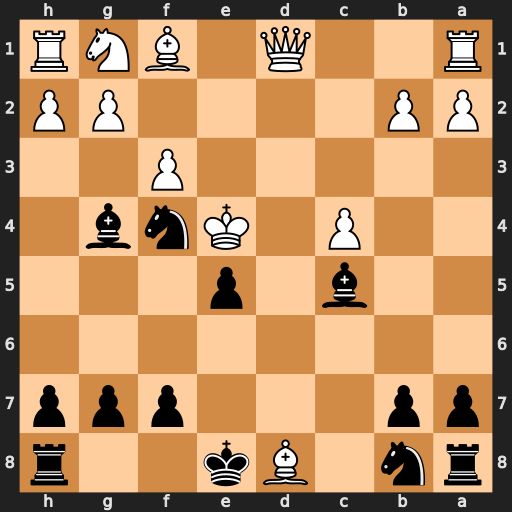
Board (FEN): rn1Bk2r/pp3ppp/8/2b1p3/2P1Knb1/5P2/PP4PP/R2Q1BNR
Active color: b
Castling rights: kq
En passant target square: -
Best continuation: Bh5 Kxe5 Ne6